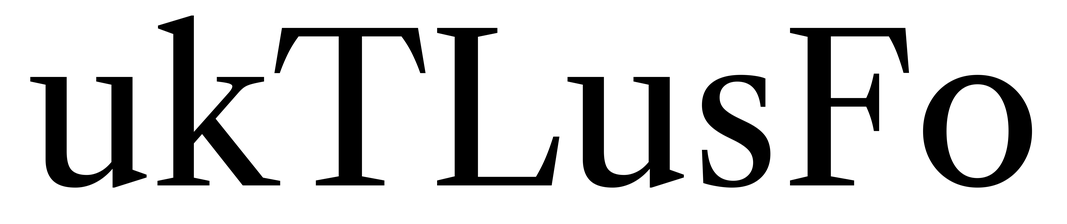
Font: LibreCaslonText_Regular